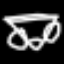
Label: pants